Question:
How can I truncate a string at a given length without annihilating a unicode character that might be smack in the middle of my length? How can one determine the index of the beginning of a unicode character in a string so that I can avoid creating ugly strings. The square with half of an A visible is the location of another emoji character which has been truncated.
'''
-(NSMutableAttributedString*)constructStatusAttributedStringWithRange:(CFRange)range
NSString *original = [_postDictionay objectForKey:@"message"];
NSMutableString *truncated = [NSMutableString string];
NSArray *components = [original componentsSeparatedByCharactersInSet:[NSCharacterSet whitespaceCharacterSet]];
for(int x=0; x<[components count]; x++)
{
//If the truncated string is still shorter then the range desired. (leave space for ...)
if([truncated length]+[[components objectAtIndex:x] length]<range.length-3)
{
//Just checking if its the first word
if([truncated length]==0 && x==0)
{
//start off the string
[truncated appendString:[components objectAtIndex:0]];
}
else
{
//append a new word to the string
[truncated appendFormat:@" %@",[components objectAtIndex:x]];
}
}
else
{
x=[components count];
}
}
if([truncated length]==0 || [truncated length]< range.length-20)
{
truncated = [NSMutableString stringWithString:[original substringWithRange:NSMakeRange(range.location, range.length-3)]];
}
[truncated appendString:@"..."];
NSMutableAttributedString *statusString = [[NSMutableAttributedString alloc]initWithString:truncated];
[statusString addAttribute:(id)kCTFontAttributeName value:[StyleSingleton streamStatusFont] range:NSMakeRange(0, [statusString length])];
[statusString addAttribute:(id)kCTForegroundColorAttributeName value:(id)[StyleSingleton streamStatusColor].CGColor range:NSMakeRange(0, [statusString length])];
return statusString;
}
'''
Thanks to the answer, was able to use one simple function for my needs!
'''
-(NSMutableAttributedString*)constructStatusAttributedStringWithRange:(CFRange)range
{
NSString *original = [_postDictionay objectForKey:@"message"];
NSMutableString *truncated = [NSMutableString stringWithString:[original substringWithRange:[original rangeOfComposedCharacterSequencesForRange:NSMakeRange(range.location, range.length-3)]]];
[truncated appendString:@"..."];
NSMutableAttributedString *statusString = [[NSMutableAttributedString alloc]initWithString:truncated];
[statusString addAttribute:(id)kCTFontAttributeName value:[StyleSingleton streamStatusFont] range:NSMakeRange(0, [statusString length])];
[statusString addAttribute:(id)kCTForegroundColorAttributeName value:(id)[StyleSingleton streamStatusColor].CGColor range:NSMakeRange(0, [statusString length])];
return statusString;
}
'''
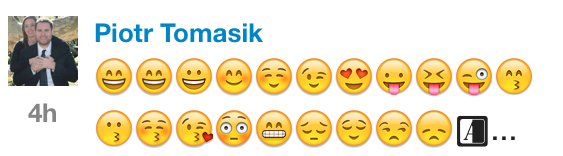
Answer: 'NSString' has a method 'rangeOfComposedCharacterSequencesForRange' that you can use to find the enclosing range in the string that contains only complete composed characters. For example
'''
NSString *s = @"";
NSRange r = [s rangeOfComposedCharacterSequencesForRange:NSMakeRange(0, 1)];
'''
gives the range '{ 0, 2 }' because the Emoji character is stored as two UTF-16 characters (surrogate pair) in the string.
You could also check if you can simplify your first loop by using
'''
enumerateSubstringsInRange:options:usingBlock
'''
with the 'NSStringEnumerationByWords' option.